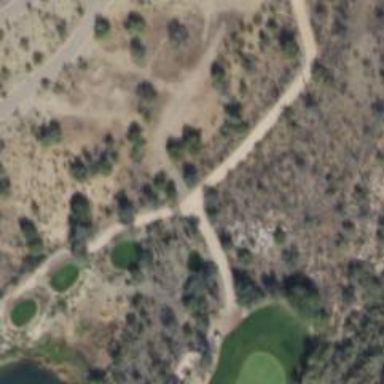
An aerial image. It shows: Footway that doubles as golf path.